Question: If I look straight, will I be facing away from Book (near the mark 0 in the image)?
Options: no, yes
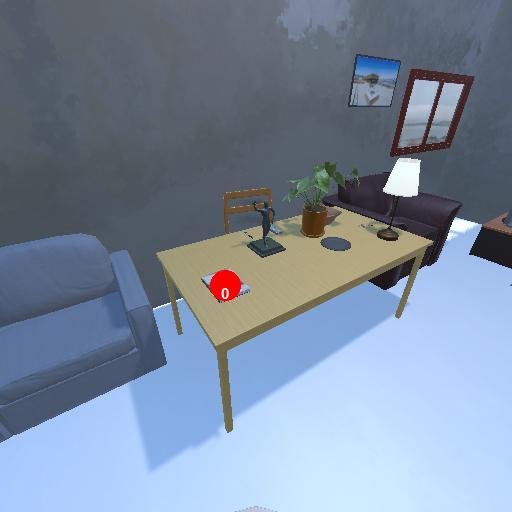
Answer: no